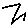
Label: zigzag